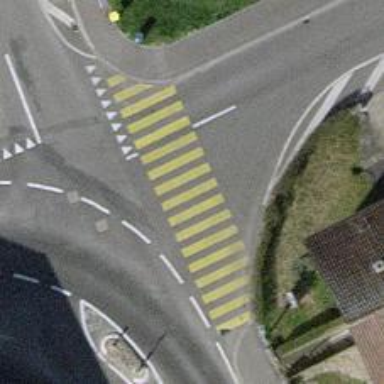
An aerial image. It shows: Marked asphalt footway with zebra crossing.